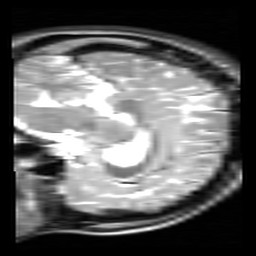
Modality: inplaneT2
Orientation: sagittal
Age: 19
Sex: female